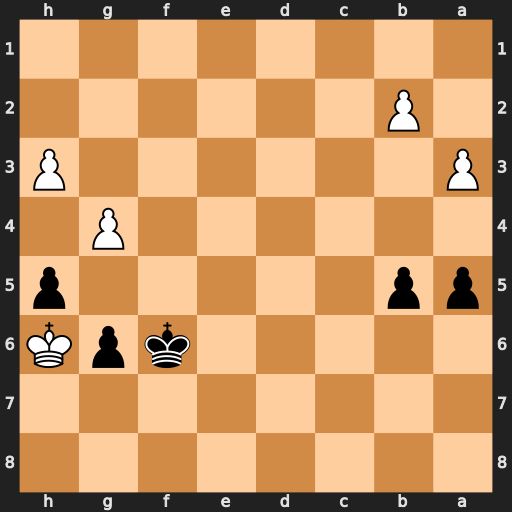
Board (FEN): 8/8/5kpK/pp5p/6P1/P6P/1P6/8
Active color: b
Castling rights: -
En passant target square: -
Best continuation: hxg4 hxg4 a4 g5+ Kf5 Kg7 Kxg5